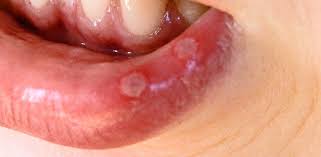
Condition: Mouth Ulcer